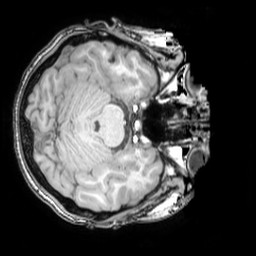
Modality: T1w
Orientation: axial
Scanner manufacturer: philips
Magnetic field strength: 3 T
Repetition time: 0.008105 s
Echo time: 0.003714 s